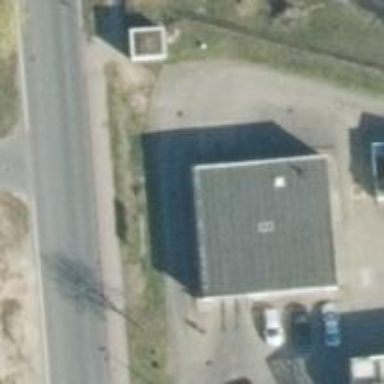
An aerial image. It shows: Car wash facility.